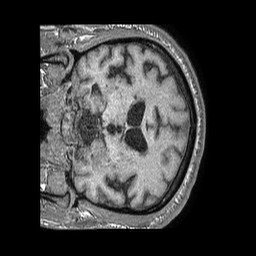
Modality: T1w
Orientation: coronal
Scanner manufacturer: philips
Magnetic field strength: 1.5 T
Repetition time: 0.0077 s
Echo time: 0.003508 s